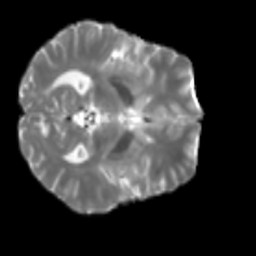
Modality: T2w
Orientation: axial
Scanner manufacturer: siemens
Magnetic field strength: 3 T
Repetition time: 4 s
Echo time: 0.0594 s